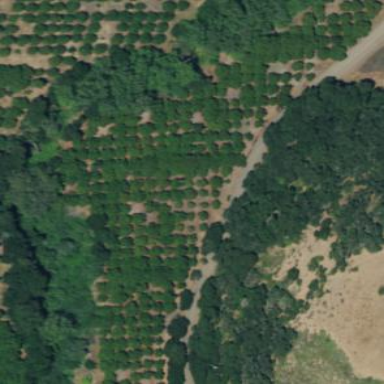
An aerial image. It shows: Orchard.